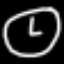
Label: clock